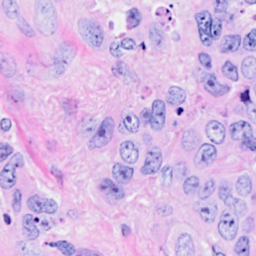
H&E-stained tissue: Breast